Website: lowes
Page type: stored-credit-cards
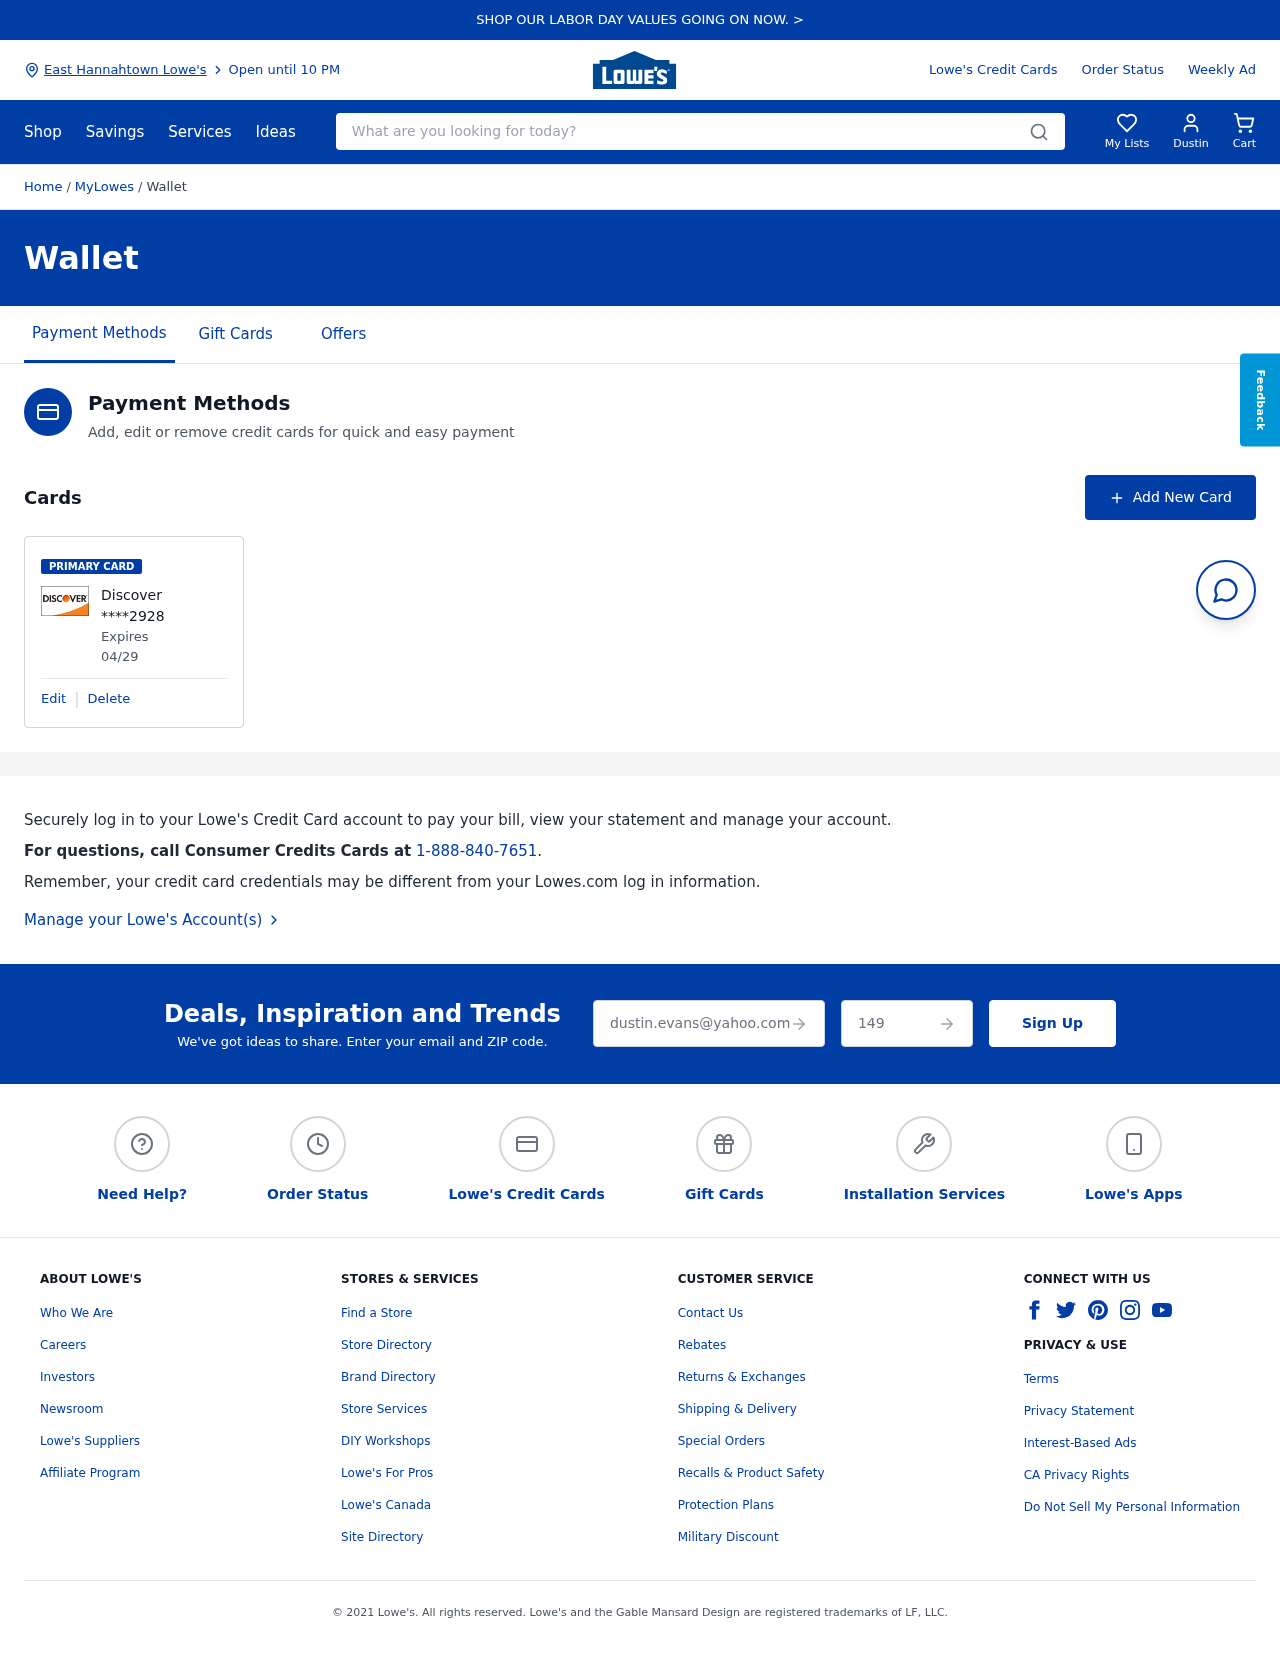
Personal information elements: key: PII_CARD_EXPIRY
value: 04/29
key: PII_CARD_LAST4
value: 2928
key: PII_CARD_TYPE
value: Discover
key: PII_CITY
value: East Hannahtown Lowe's
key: PII_EMAIL
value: dustin.evans@yahoo.com
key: PII_FIRSTNAME
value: Dustin
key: PII_POSTCODE
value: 14902
Search elements: key: HEADER_SEARCH
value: What are you looking for today?